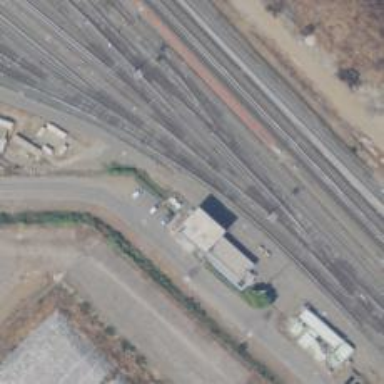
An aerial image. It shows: Electrified rail passing through service yard.